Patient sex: M
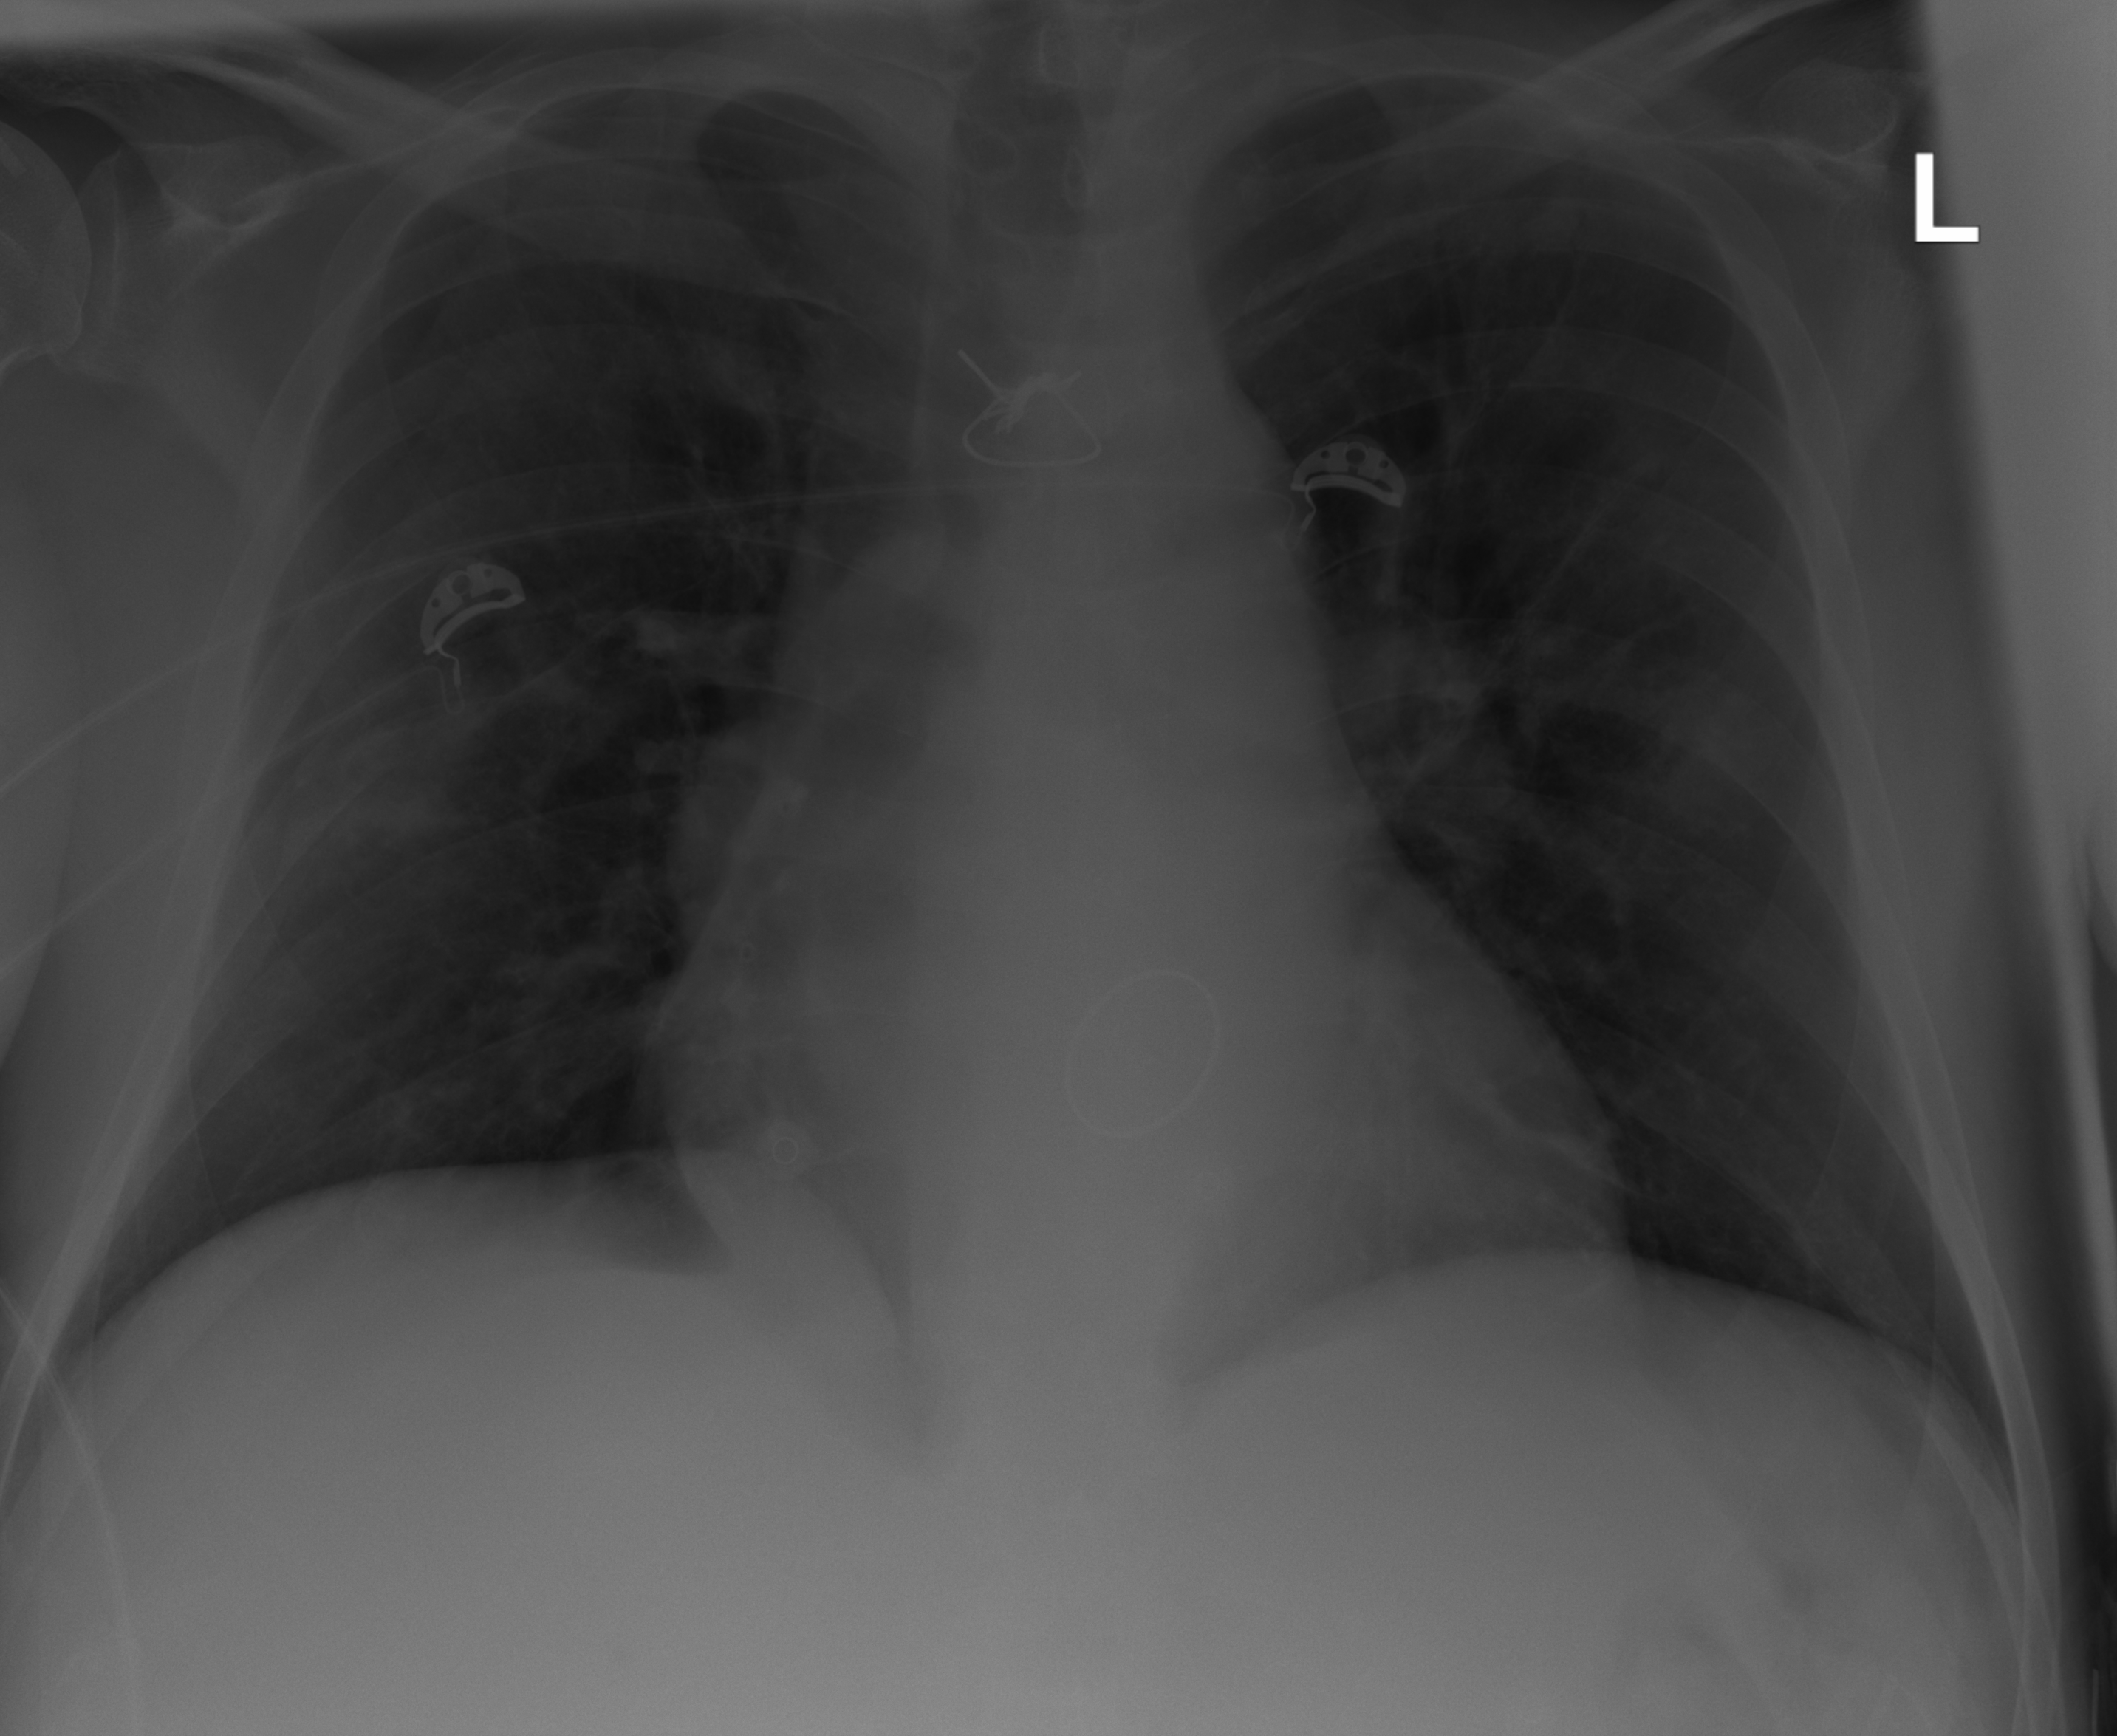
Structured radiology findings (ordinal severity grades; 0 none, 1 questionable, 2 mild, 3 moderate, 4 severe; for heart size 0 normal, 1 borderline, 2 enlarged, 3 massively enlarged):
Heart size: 2
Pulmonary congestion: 0
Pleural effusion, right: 0
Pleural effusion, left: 0
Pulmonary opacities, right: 0
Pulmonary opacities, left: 0
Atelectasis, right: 2
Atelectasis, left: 0